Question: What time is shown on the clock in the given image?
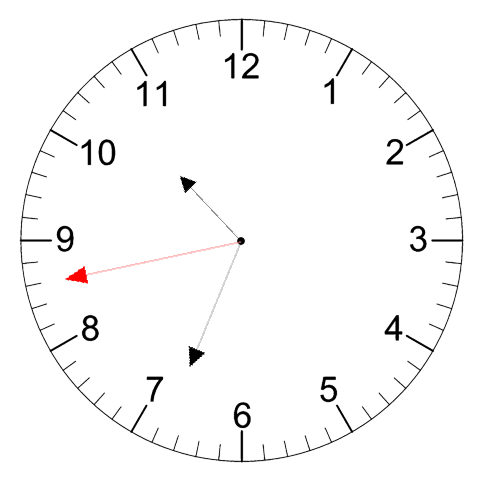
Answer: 10:33:43